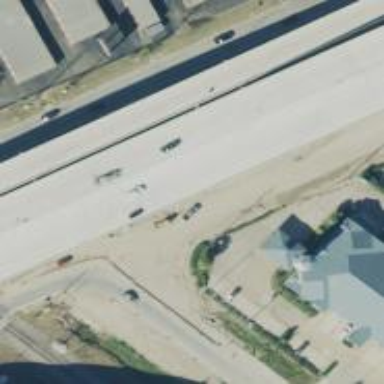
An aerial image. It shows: Primary link highway.